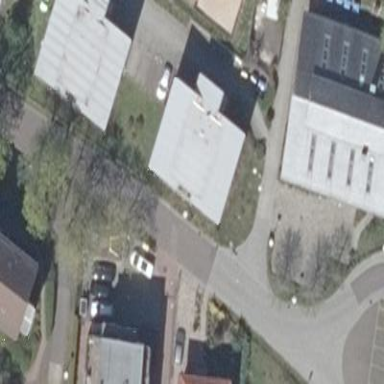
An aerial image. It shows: Apartment building with skillion roof shape.